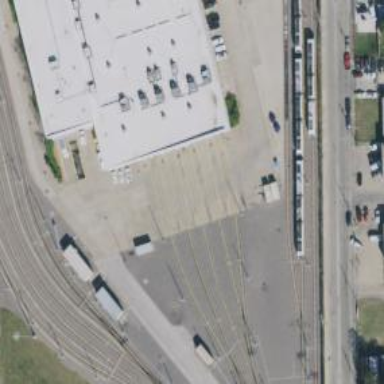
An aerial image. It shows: Light rail service yard with electrified contact line. The yard includes building passage tunnel.